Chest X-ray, AP view. Patient: 60 years old, sex M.
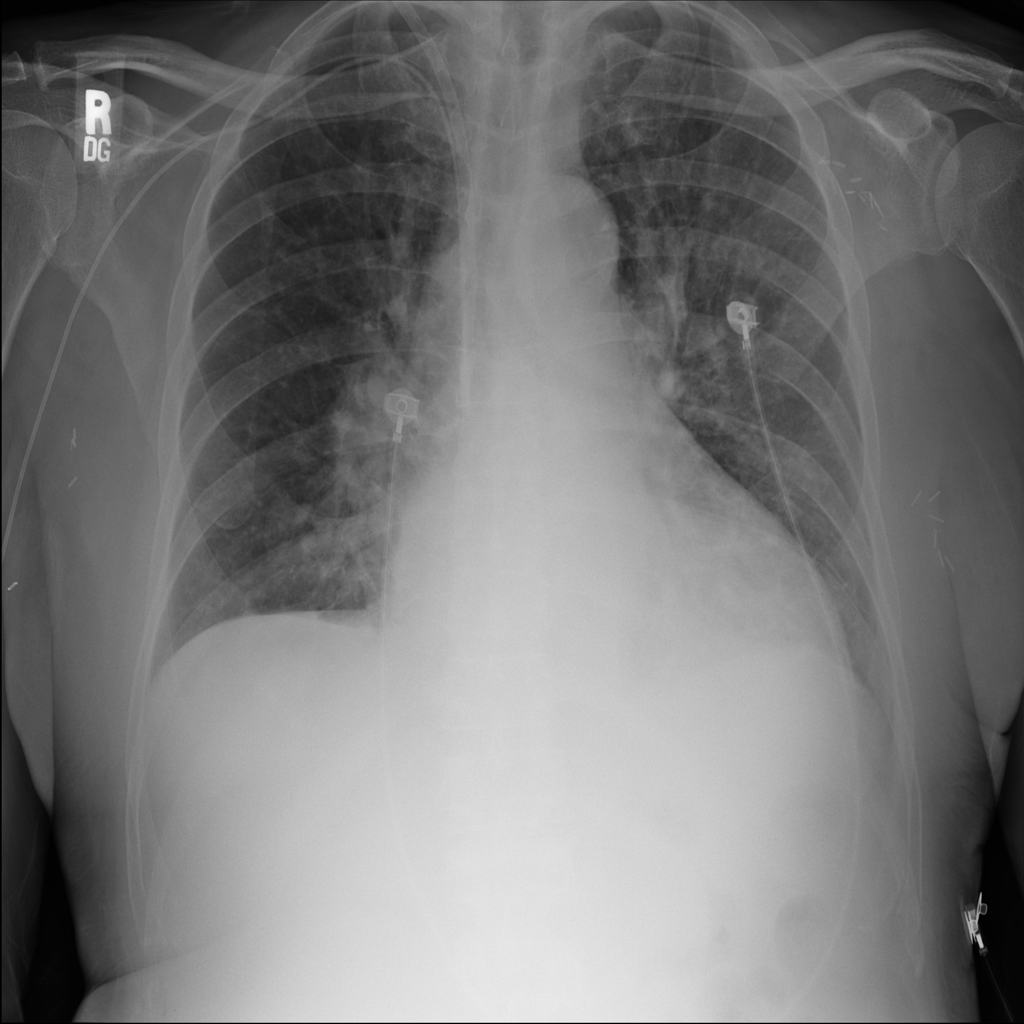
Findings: No Finding